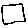
Label: square